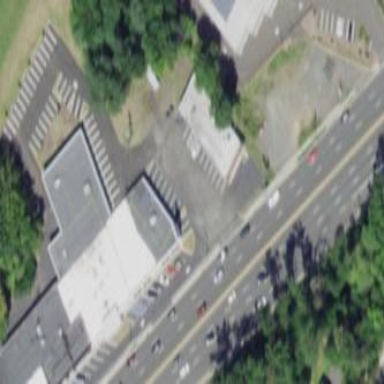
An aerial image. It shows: Retail building.